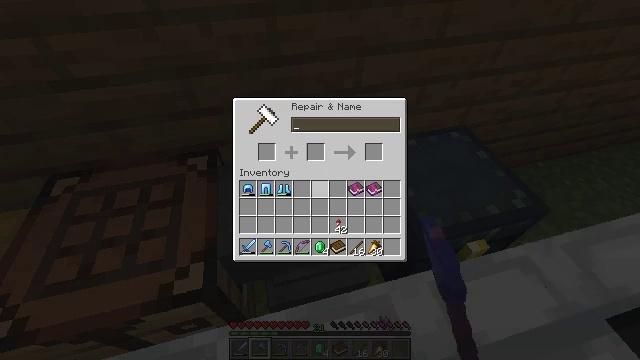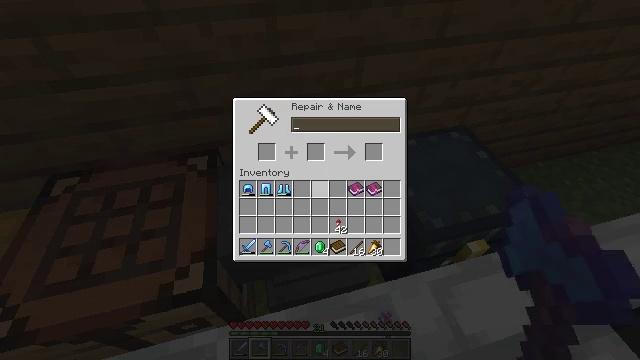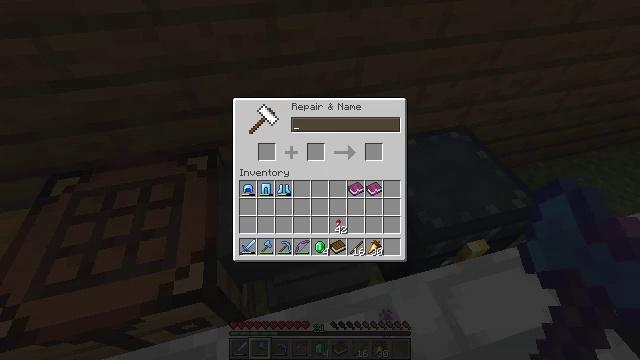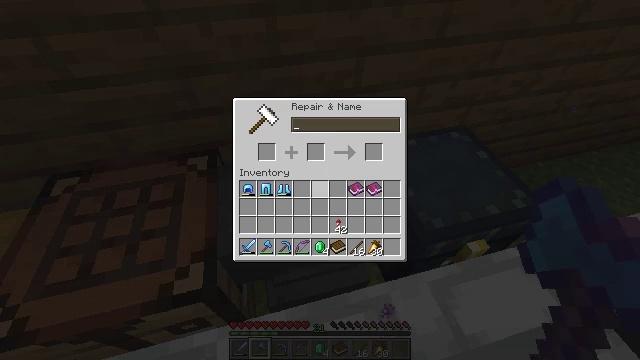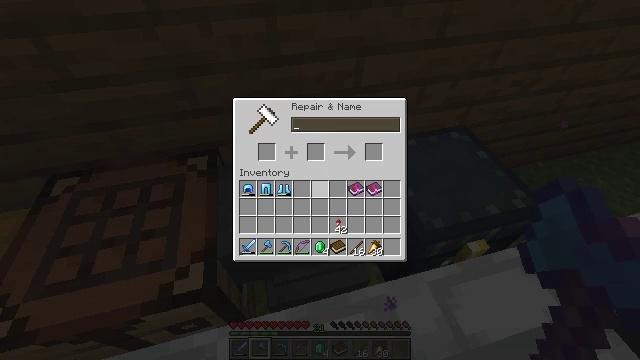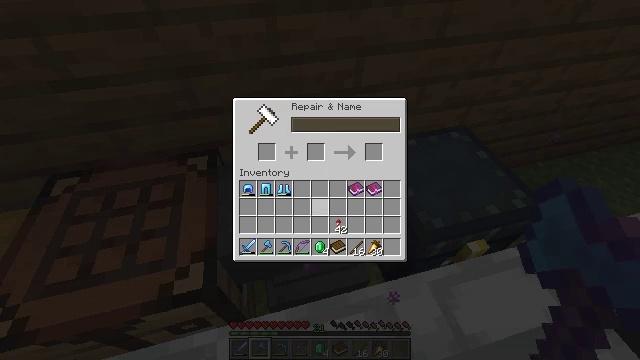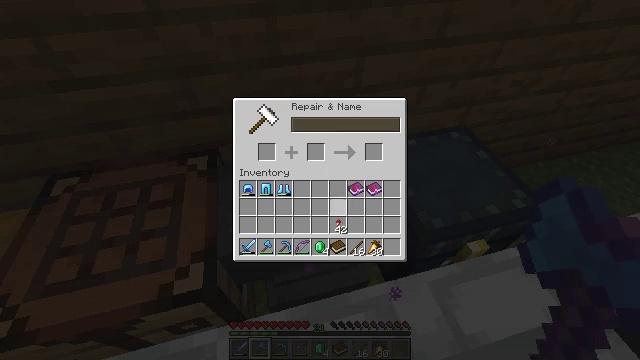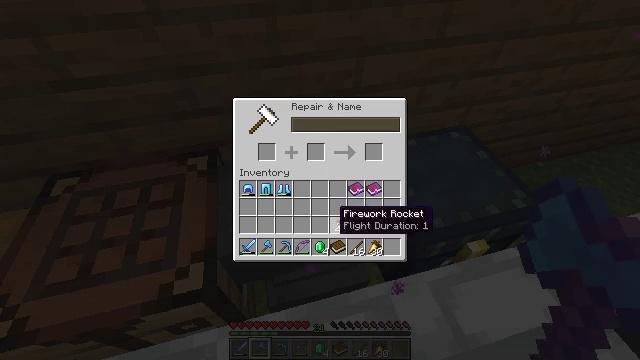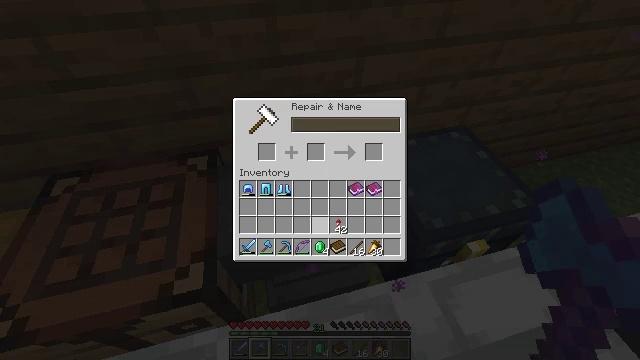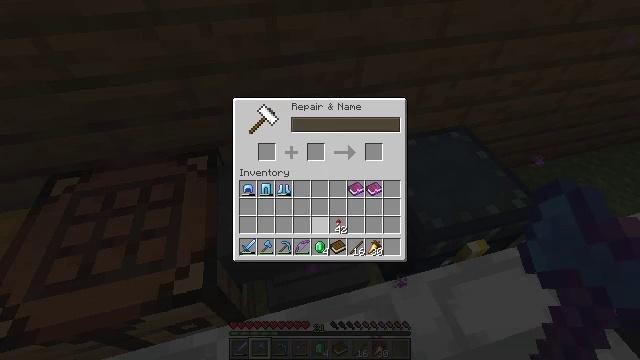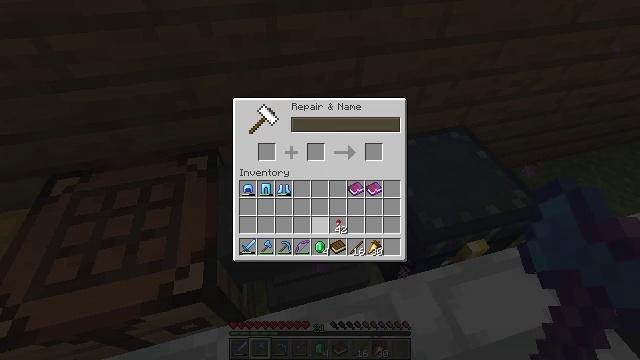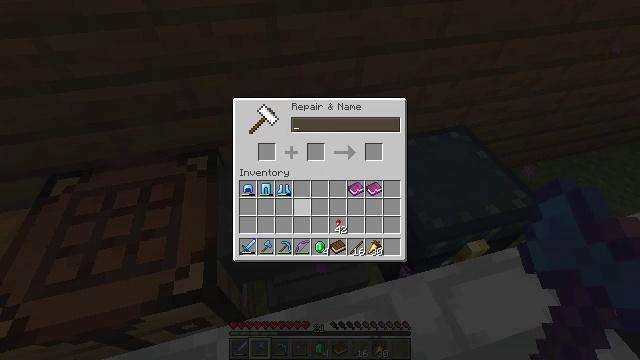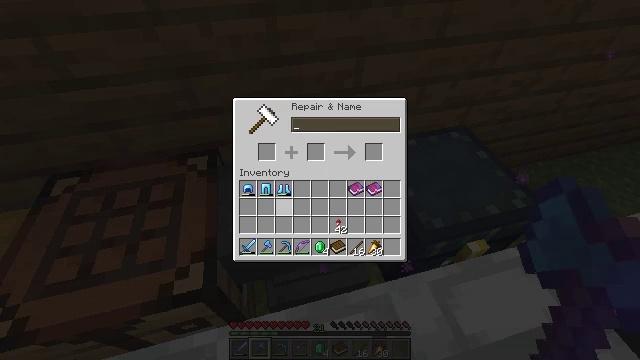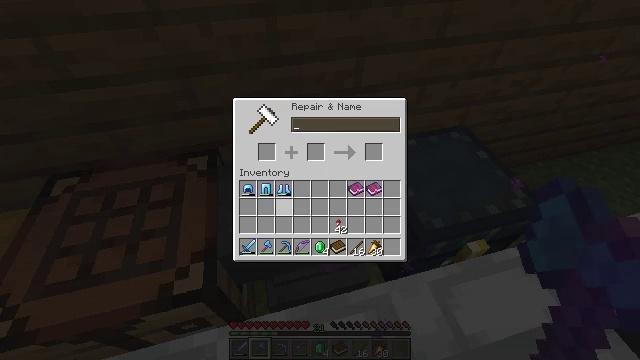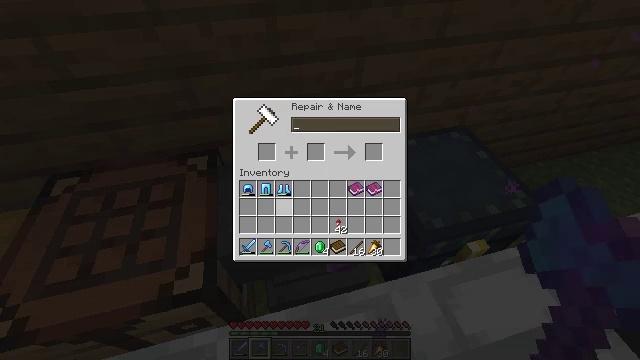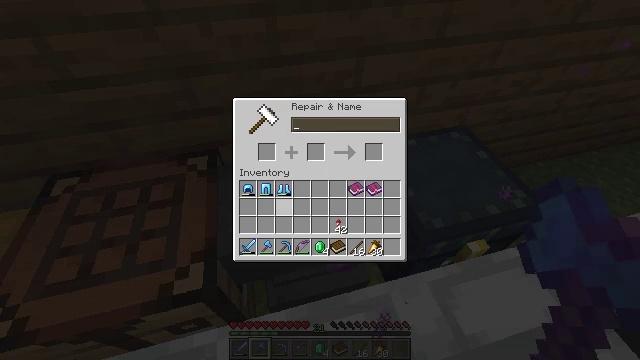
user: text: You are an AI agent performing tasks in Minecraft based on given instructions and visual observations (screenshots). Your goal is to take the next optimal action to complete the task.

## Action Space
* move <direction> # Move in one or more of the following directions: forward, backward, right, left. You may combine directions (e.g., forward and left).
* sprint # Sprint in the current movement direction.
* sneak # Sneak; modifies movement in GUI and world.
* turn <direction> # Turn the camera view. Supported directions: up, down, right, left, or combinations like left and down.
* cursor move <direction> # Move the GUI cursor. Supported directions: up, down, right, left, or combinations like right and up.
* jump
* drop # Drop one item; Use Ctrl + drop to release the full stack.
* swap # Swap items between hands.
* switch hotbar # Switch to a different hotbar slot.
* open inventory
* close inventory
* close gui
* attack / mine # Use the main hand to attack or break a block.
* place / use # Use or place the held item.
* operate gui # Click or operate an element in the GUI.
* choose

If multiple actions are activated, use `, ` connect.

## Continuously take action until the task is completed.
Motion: motion action
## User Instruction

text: Gather spruce leaves to collect foliage.
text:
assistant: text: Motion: no_op
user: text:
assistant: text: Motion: no_op
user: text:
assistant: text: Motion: sneak
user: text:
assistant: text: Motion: sneak, cursor move down
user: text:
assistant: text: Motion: sneak, cursor move down
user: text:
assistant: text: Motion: sneak, cursor move right and down
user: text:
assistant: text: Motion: sneak, cursor move down
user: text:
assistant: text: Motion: sneak, cursor move down
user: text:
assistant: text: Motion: sneak
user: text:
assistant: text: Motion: sneak, cursor move left and up
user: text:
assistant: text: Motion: sneak, cursor move left and up
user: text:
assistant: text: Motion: sneak, cursor move left
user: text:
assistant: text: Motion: sneak
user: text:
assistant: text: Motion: sneak
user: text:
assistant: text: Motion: sneak
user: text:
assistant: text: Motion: sneak, operate gui
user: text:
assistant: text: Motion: sneak, operate gui
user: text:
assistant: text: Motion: sneak
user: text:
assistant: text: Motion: sneak
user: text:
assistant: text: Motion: sneak
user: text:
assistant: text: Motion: sneak, operate gui
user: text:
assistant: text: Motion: sneak, operate gui
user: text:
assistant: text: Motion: sneak, cursor move right
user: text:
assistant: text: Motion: sneak, cursor move right
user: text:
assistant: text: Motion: sneak, cursor move right
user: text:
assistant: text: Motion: sneak
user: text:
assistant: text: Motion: sneak
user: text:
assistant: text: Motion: sneak
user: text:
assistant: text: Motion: sneak, operate gui
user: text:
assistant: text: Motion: sneak, operate gui